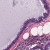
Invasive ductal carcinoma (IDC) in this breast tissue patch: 0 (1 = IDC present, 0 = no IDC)